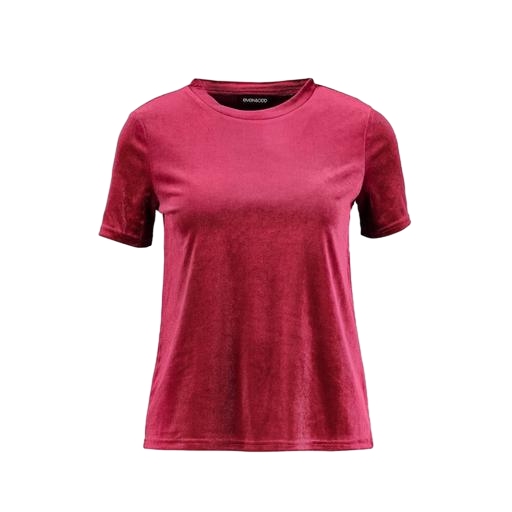
red t-shirt woman, red printed t-shirt only macy, a-line t-shirt, white background